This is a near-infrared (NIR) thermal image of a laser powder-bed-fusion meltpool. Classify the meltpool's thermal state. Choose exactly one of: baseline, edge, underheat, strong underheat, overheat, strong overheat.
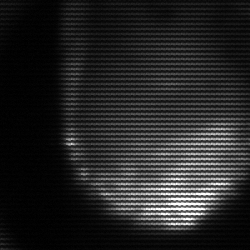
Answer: edge